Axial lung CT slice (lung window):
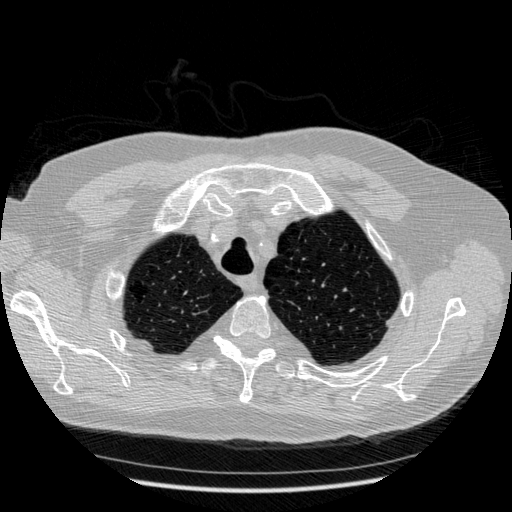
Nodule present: no